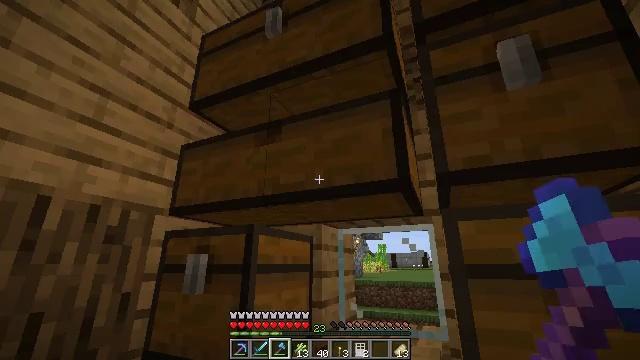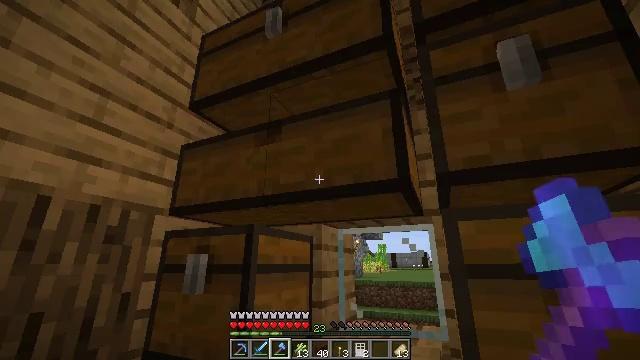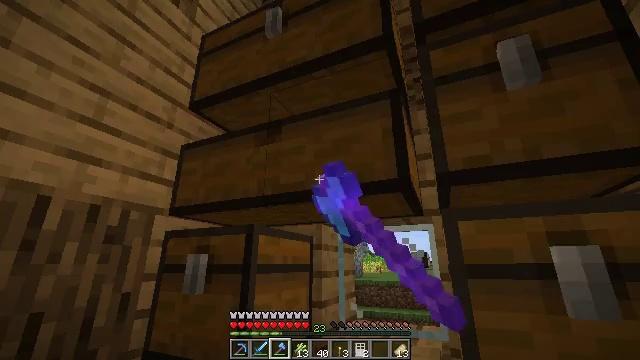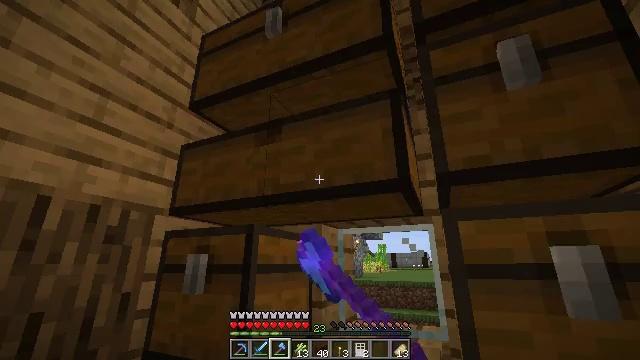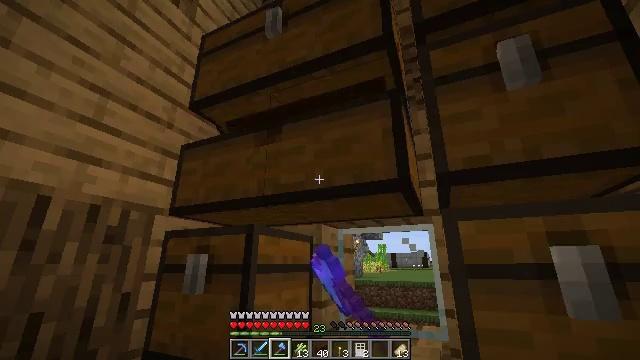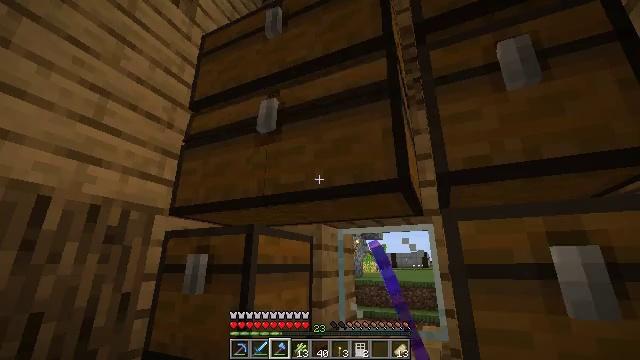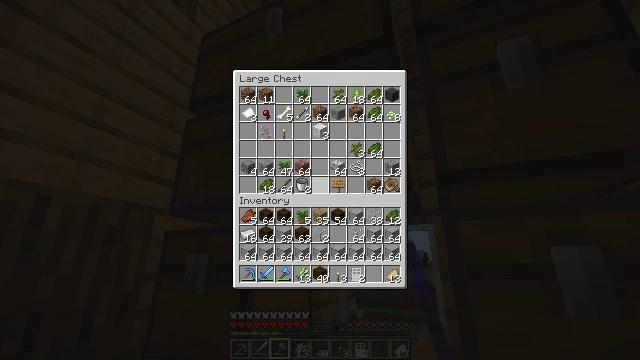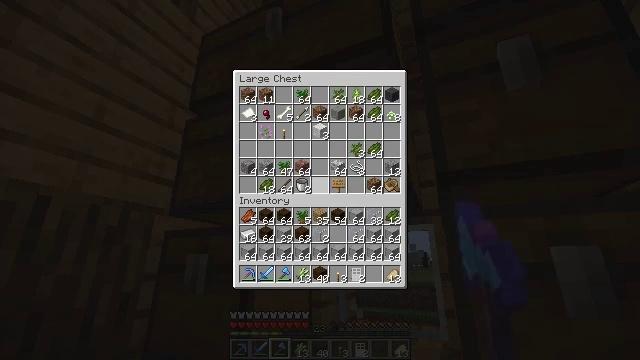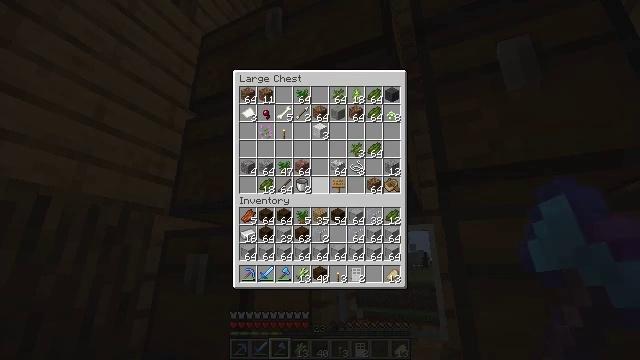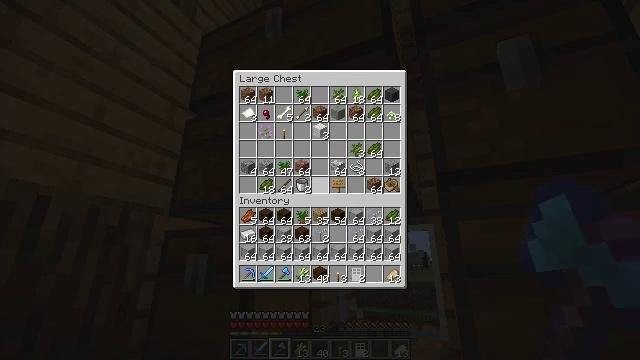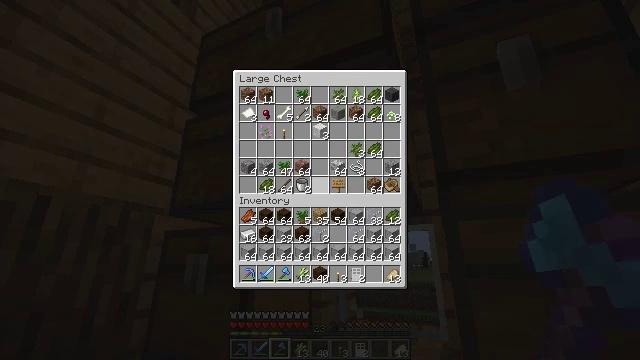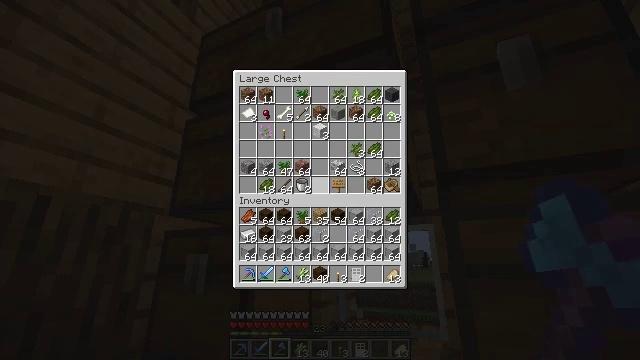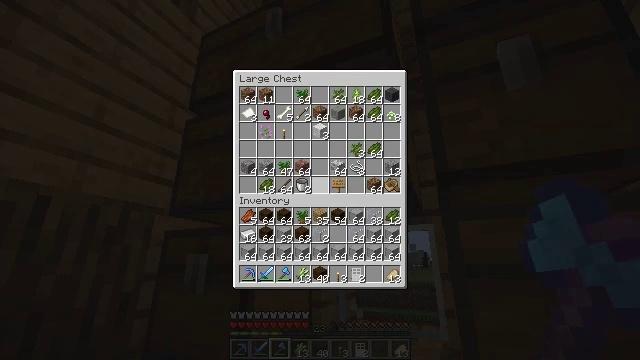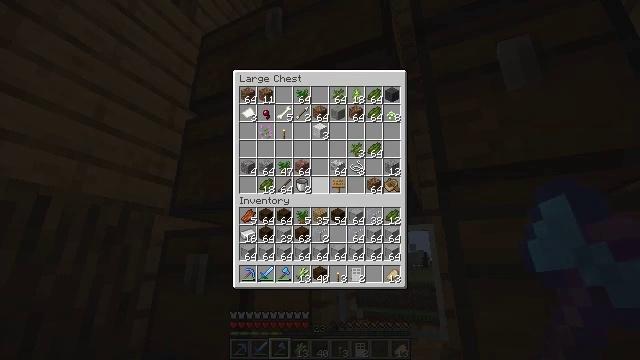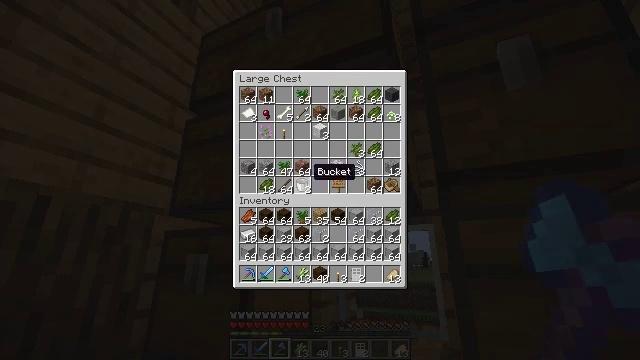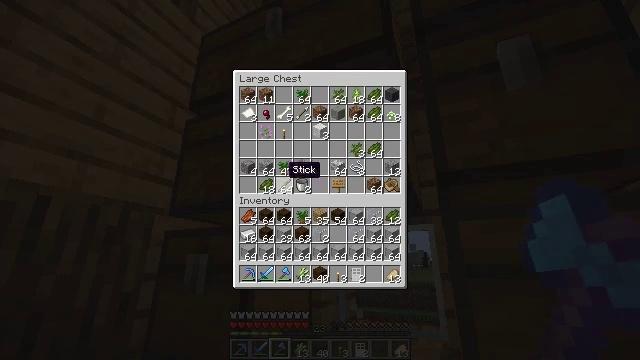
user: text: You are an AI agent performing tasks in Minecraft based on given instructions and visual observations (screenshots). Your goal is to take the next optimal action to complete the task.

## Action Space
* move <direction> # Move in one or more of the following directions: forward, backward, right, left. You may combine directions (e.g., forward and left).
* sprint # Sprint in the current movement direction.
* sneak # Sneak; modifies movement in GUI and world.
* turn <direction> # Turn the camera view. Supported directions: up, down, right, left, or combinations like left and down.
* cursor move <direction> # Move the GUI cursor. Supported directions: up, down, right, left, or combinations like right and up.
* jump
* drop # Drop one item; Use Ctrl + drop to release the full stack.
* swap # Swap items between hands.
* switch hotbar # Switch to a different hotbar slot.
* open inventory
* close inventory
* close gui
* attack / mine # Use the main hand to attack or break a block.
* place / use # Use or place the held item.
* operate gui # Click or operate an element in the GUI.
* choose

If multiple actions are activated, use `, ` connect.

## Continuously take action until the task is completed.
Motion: motion action
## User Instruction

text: Cut down the sugar cane stalks.
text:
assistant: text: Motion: use / place
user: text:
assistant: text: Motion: use / place
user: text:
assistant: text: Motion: no_op
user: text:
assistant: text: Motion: no_op
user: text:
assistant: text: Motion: no_op
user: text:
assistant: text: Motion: open gui
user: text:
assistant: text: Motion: no_op
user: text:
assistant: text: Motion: no_op
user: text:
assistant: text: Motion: no_op
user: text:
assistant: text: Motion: no_op
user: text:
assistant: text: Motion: no_op
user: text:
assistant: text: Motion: no_op
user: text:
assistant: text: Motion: no_op
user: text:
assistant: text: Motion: no_op
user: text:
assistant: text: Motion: cursor move left
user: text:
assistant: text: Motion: cursor move left
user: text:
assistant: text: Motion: no_op
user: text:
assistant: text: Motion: no_op
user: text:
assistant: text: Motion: no_op
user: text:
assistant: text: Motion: no_op
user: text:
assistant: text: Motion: no_op
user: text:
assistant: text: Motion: no_op
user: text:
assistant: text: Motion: no_op
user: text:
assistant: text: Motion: no_op
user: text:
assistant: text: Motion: cursor move down
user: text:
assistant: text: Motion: no_op
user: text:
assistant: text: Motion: no_op
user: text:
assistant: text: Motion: sneak
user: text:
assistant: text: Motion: sneak
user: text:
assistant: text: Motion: sneak, cursor move right